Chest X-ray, PA view. Patient: 45 years old, sex M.
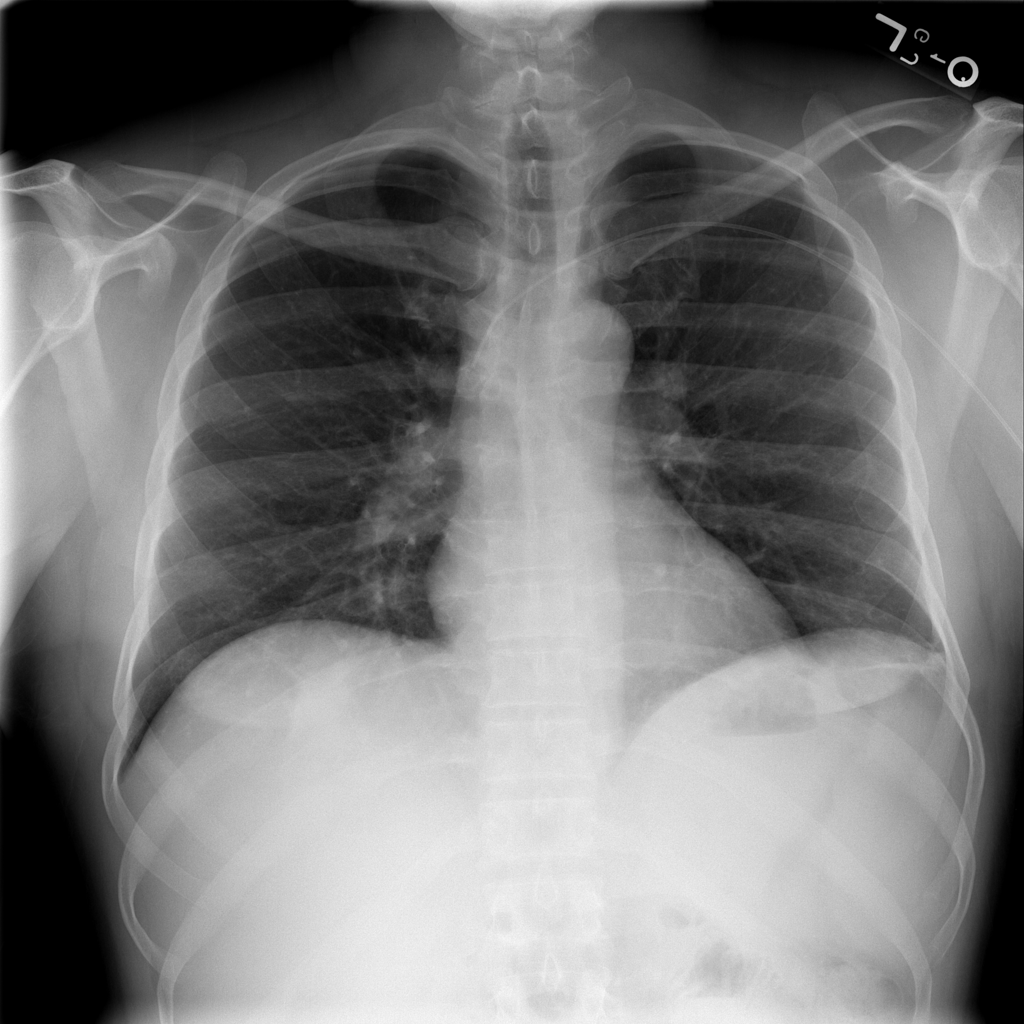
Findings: No Finding